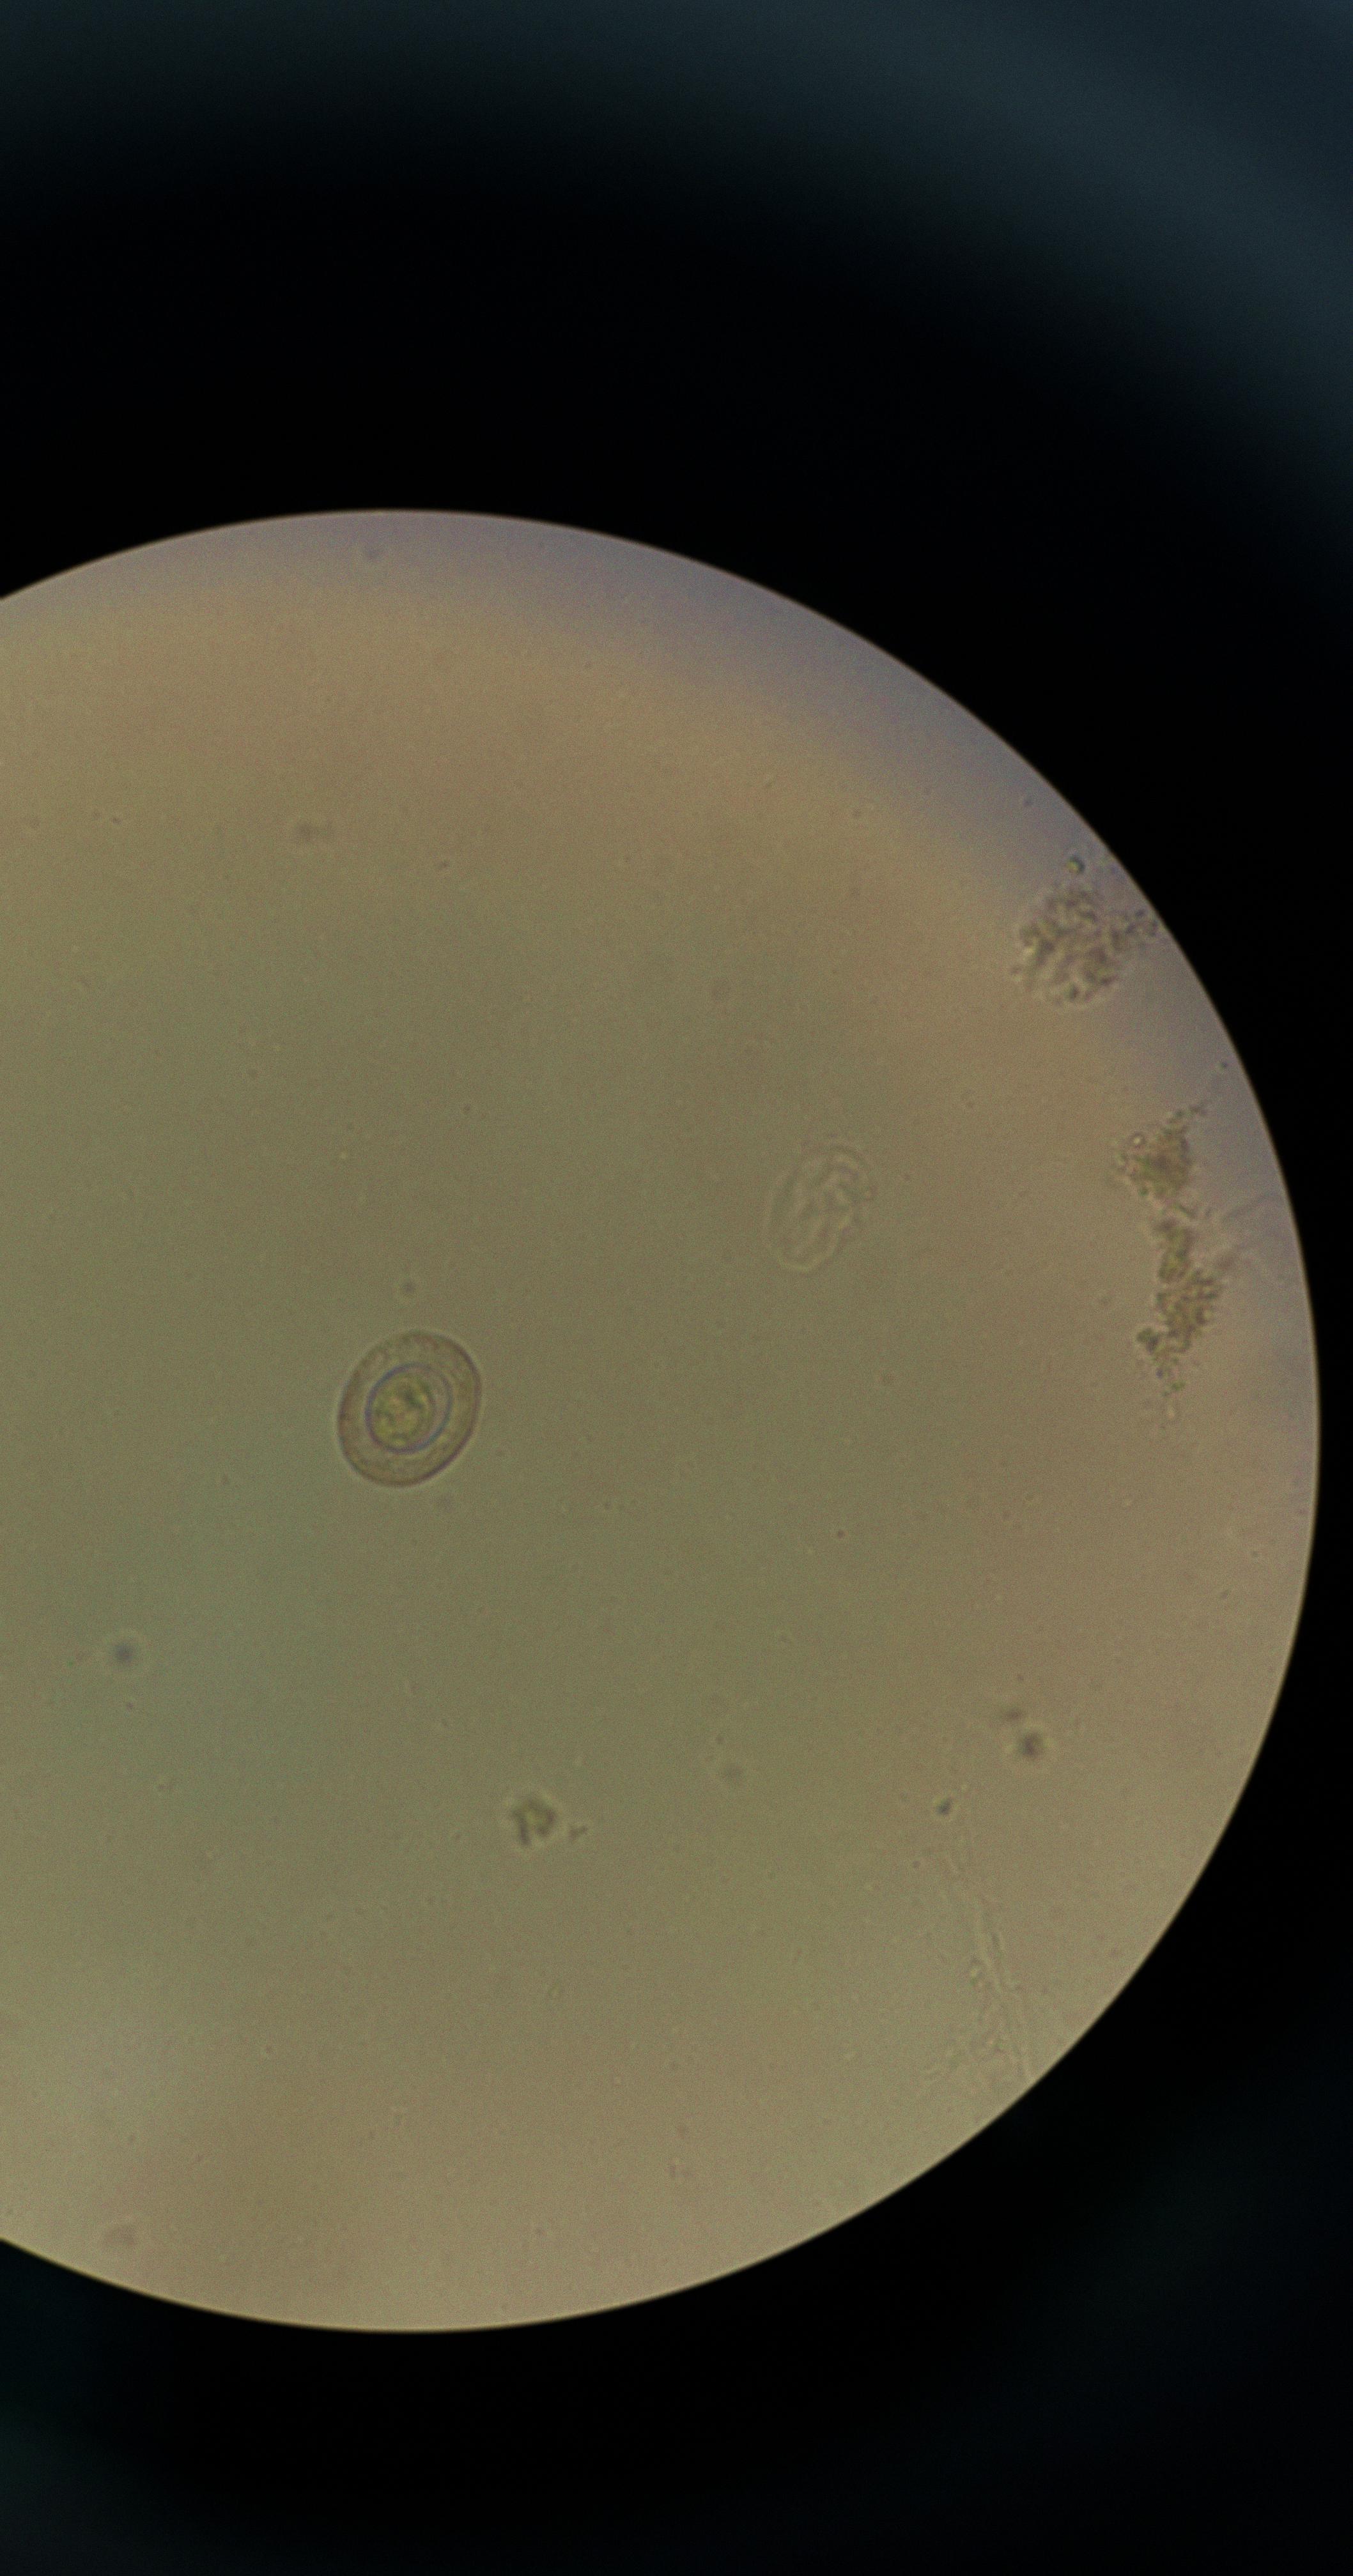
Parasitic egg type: Hymenolepis nana